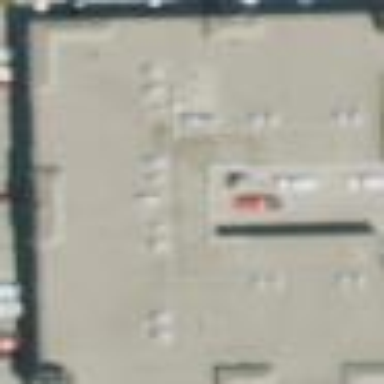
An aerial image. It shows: Retail building.